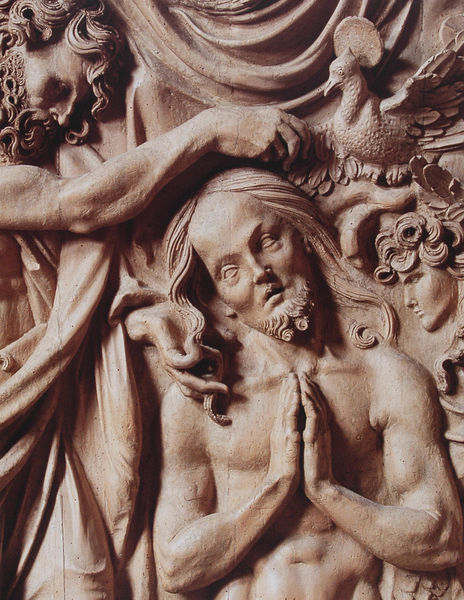
Titel: Hochaltar, linker Flügel (Detail)
Künstler: Meister H. L.
Standort: Niederrotweil
Institution: St. Michael
Schlagwörter: akt, blätter, flügel, hand, kopf, körper, mann, nackt, vogel, wasser, brust, haar, holz, köpfe, marmor, mund, männer, nase, profil, stirn, blick, tuch, bart, arm, arme, augen, falten, gefieder, gesicht, johannes, lang, mensch, stein, taube, täufer, hände, vorhang, flach, kirche, figur, gewand, haare, mantel, stoff, personen, frontal, locken, schulter, keramik, skulptur, relief, man, gefaltet, detail, draperie, stuck, nabel, faltenwurf, plastik, bauchnabel, sein, offen, religion, pfau, beten, gebet, frieden, spitzbart, schnitzerei, heiligenschein, nimbus, christus, jesus, mittelalter, segen, huldigung, vorhand, heilig, taufe, anbetung, geschnitzt, schutz, fromm, geist, johannes der täufer, taufen, betender, terracotta, heiliger geist, nakct, taufe jesu, basrelief, buße, faltne, bart christus, heiliger geis, reließ, täube, jojannes, wellensymbol